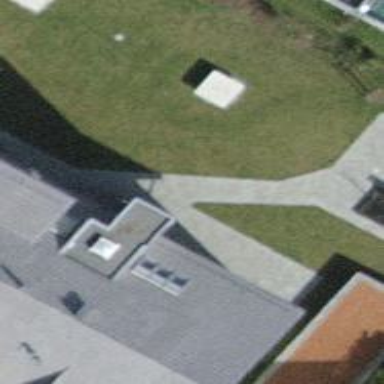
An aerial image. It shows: View of roof of building.